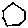
Label: hexagon